Field crop: maize
Growth stage: 1
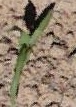
Species: maize